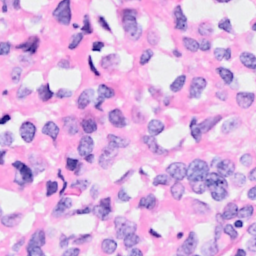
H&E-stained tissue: Breast